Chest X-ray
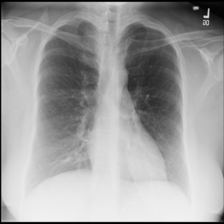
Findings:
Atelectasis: negative
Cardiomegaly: negative
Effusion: negative
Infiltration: negative
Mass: negative
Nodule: negative
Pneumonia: negative
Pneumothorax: negative
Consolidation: negative
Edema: negative
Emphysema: negative
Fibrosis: negative
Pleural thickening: negative
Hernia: negative